Question: I am using jquery validation plugin for clientside validation of a form.
I have a field StandardPrice which is required and needs to be a number. The validation code below works perfect.
I have another field in a form called MinPrice that is optional but I do want to validate that if a user puts something in there that it is a number. I thought by removing the but still having the it would support this but it seems like its not allowing me to leave this field blank (even though I don't have set)
Does jquery validation plugin support validating a field IF its populated but leaving it alone if its blank.
Here is my code:
'''
$("#productForm").validate({
rules: {
StandardPrice: {
required: true,
number: true
},
MinPrice: {
number: true
}
}
});
'''
Here is a screenshot of the validation when the field is empty:

and here is my html output (my actual code is using a lot of HTML.helpers() and Html.ValidationMessageFor()
'''
<form action="/Product/EditProduct" id="productForm" method="post"> <fieldset>
<legend>Product</legend>
<div class="editor-label">
<label for="Product_Name">Name</label>
</div>
<div class="editor-field">
<input class="required" id="Product_Name" name="Product.Name" style="width:450px;" type="text" value="Linzer Tart" />
<span class="field-validation-valid" data-valmsg-for="Product.Name" data-valmsg-replace="true"></span>
</div>
<div class="editor-label">
<label for="Product_StandardPrice">StandardPrice</label>
</div>
<div class="editor-field">
<input data-val="true" data-val-number="The field StandardPrice must be a number." data-val-required="The StandardPrice field is required." id="Product_StandardPrice" name="Product.StandardPrice" style="width:45px;text-align:right;" type="text" value="1.50" />
<span class="field-validation-valid" data-valmsg-for="Product.StandardPrice" data-valmsg-replace="true"></span>
</div>
<div class="editor-label">
<label for="Product_MiniPrice">MiniPrice</label>
</div>
<div class="editor-field">
<input data-val="true" data-val-number="The field MiniPrice must be a number." data-val-required="The MiniPrice field is required." id="Product_MiniPrice" name="Product.MiniPrice" style="width:45px;text-align:right;" type="text" value="0.00" />
<span class="field-validation-valid" data-valmsg-for="Product.MiniPrice" data-valmsg-replace="true"></span>
</div>
<input data-val="true" data-val-number="The field Id must be a number." data-val-required="The Id field is required." id="Product_Id" name="Product.Id" type="hidden" value="102" />
<p>
<input type="submit" value="Save" />
</p>
</fieldset>
'''
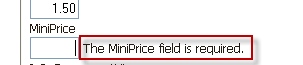
Answer: 'number: true' should work as you expect as seen in this <URL>.
- - -
After showing your markup it seems that you have some inconsistency between your field names and your jQuery validate names. For example your input is named 'Product.StandardPrice', not 'StandardPrice' which is what you are using in your jQuery.validate. So none of your validate rules actually will apply as it doesn't have any corresponding form element. So fix it:
'''
$("#productForm").validate({
rules: {
'Product.StandardPrice': {
required: true,
number: true
},
'Product.MiniPrice': {
number: true
}
}
});
'''
Also notice that it should be 'Product.MiniPrice' and not 'Product.MinPrice'. Please be consistent.
Remark: looking at your markup it is pretty clear that this is generated by ASP.NET MVC 3 HTML helpers. Why are you using custom jQuery.validate rules instead of the default unobtrusive ones?